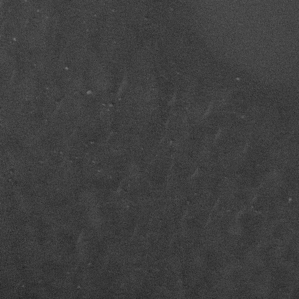
Label: frost